Question: A file provides me a 400x400x200x1 array and a shape. Depending on the data transmitted by the array, the shape changes. My task is to adapt the 400x400x200x1 array to the data its contains.
For example:
'''
shape = np.array([20,180,1,1])
b= []
l = np.load("testfile.npy")
d = (np.reshape(l[:shape[0],:shape[1],:shape[2],:shape[3]],(shape[0],shape[1]))).transpose()
append(d)
'''
The idea is to create a new array, with the size adapted to its data.
Now comes the problem: I have to do this process several times, but each time I do it, my RAM-load factor increases.:
'''
shape = np.array([20,180,1,1])
b= []
for j in range(9):
l = np.load("testfile.npy")
d = (np.reshape(l[:shape[0],:shape[1],:shape[2],:shape[3]],(shape[0],shape[1]))).transpose()
time.sleep(2)
b.append(d)
'''

Is that just because the appendet arrays are so big? the output array which I'm append has the size of 180x20... but the RAM load-factor increases 0,12GB each time.Is there a more efficient way to store arrays, without tempfiles?
thanks and sorry for my english.
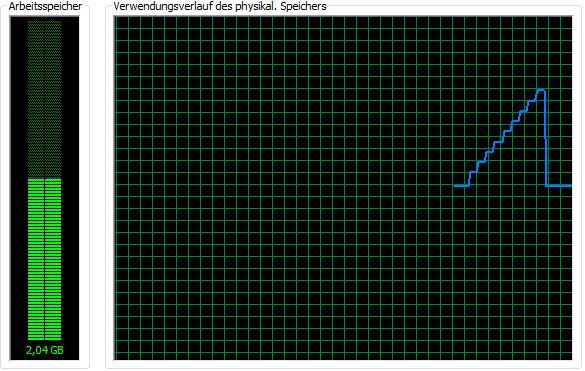
Answer: In your example, your error is that you reload the file at each iteration of the for loop.
Try:
'''
l = np.load("testfile.npy")
shape = np.array([20,180,1,1])
b = []
for j in range(9):
d = (np.reshape(l[:shape[0],:shape[1],:shape[2],:shape[3]],(shape[0],shape[1]))).transpose()
time.sleep(2)
b.append(d)
'''
That solves the problem.
Now, what is the reason: at each iteration you load 'l' from file, implicitly make a 'view' on part of it ('d'), and add this view to 'b'. A view actually contain a reference to the whole array. So each time, you load the whole array and store an object with a reference to it, thus disabling the garbage collector to free the memory.
If for any reason you have to reload the file each time, the other solution is to explicitly make a copy in order to lose the reference to the whole array. In your example, replace the last line by:
'''
b.append(d.copy())
'''
Note 1: actually, because the size of the views 'd' are negligible compare to 'l', you should always make a copy
Note 2: to assert that 'd' keeps a reference to 'l' you can do
'''
d.base.base.base is l # True
'''
'.base' is the reference to the viewed array. In your case there are 3 depth: 'l[...]' slices, reshape, and transpose.